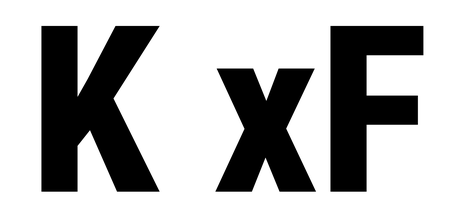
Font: Roboto_Condensed_ExtraBold